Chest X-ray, PA view. Patient: 43 years old, sex M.
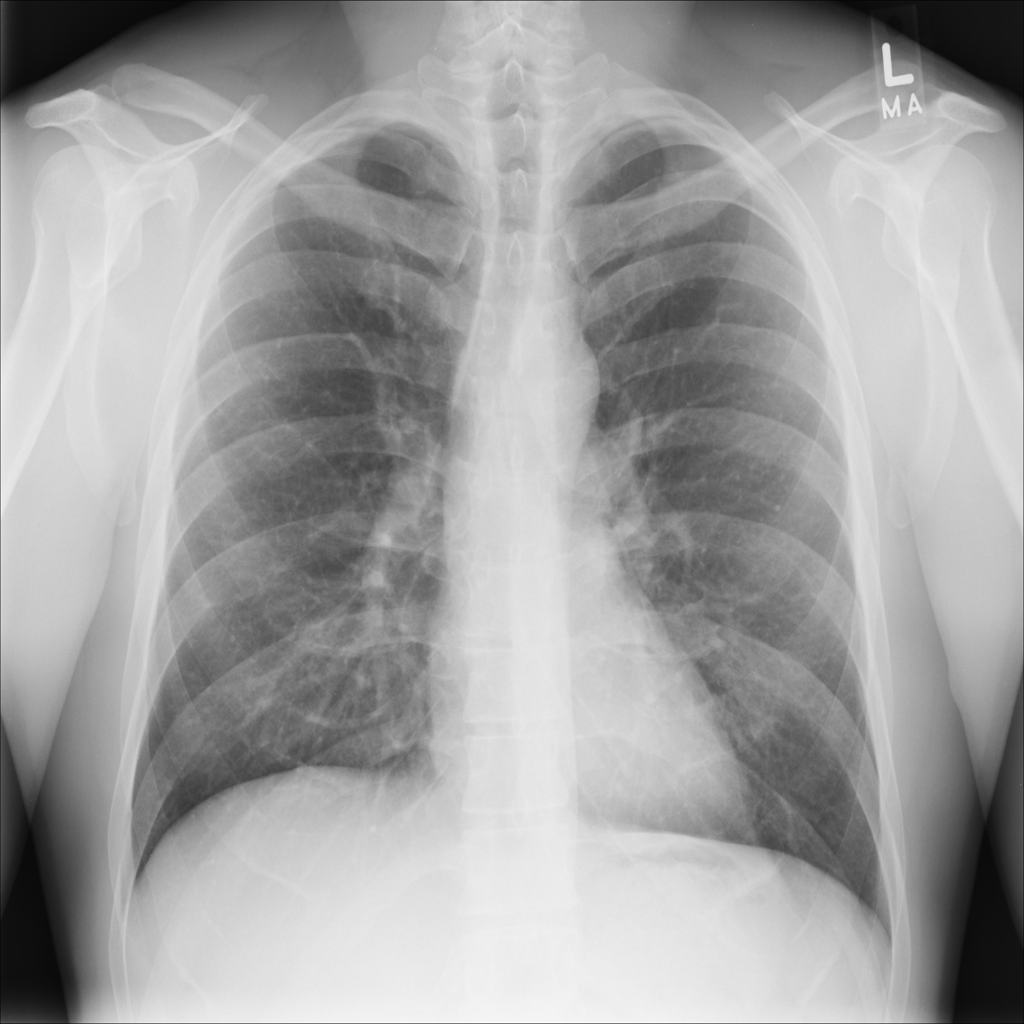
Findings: No Finding